【题型】解答题　【知识点】立体几何　【难度】medium
如图，直角三角形$ABC$和等边三角形$ABD$所在平面互相垂直，$AB = AC = 2$，$E$是线段$AD$上一点。

(1) 设$E$为$AD$的中点，求证：$BE \perp CD$；

(2) 若直线$CD$和平面$BCE$所成角的正弦值为$\dfrac{\sqrt{10}}{10}$，求$\dfrac{AE}{AD}$的值。
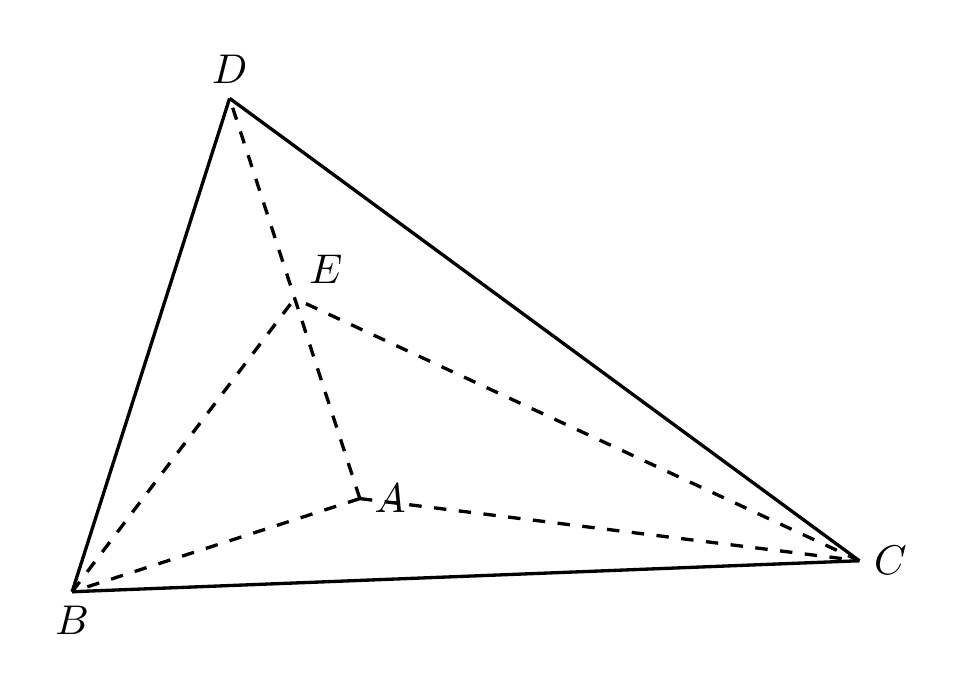
【解答】
【答案】(1) 证明见解析；

(2) $\boldsymbol{\dfrac{AE}{AD} = \dfrac{1}{2}}$

【知识点】线面垂直证明线线垂直、面面垂直证线面垂直、空间垂直的转化、已知线面角求其他量

【分析】(1) 要证明线线垂直，利用面面垂直的性质定理，转化为证明$BE \perp$平面$ACD$；\\
(2) 首先设$\dfrac{AE}{AD} = \lambda$，$\lambda \in [0,1]$，再以$AB$的中点$O$为原点，建立空间直角坐标系，根据线面角的向量公式，列式求解。

【详解】(1) 由题设知$AB \perp AC$。\\
因为平面$ABC \perp$平面$ABD$，平面$ABC \cap$平面$ABD = AB$，\\
所以$AC \perp$平面$ABD$。\\
因为$BE \subset$平面$ABD$，\\
所以$AC \perp BE$。\\
因为$\triangle ABD$为等边三角形，$E$是$AD$的中点，\\
所以$AD \perp BE$。\\
因为$AC \cap AD = A$，$AC,AD \subset$平面$ACD$，\\
所以$BE \perp$平面$ACD$。\\
所以$BE \perp CD$。

(2) 设$\dfrac{AE}{AD} = \lambda$，$\lambda \in [0,1]$。\\
取$AB$的中点$O$，$BC$的中点$F$，连接$OD$，$OF$，\\
则$OD \perp AB$，$OF \parallel AC$。\\
由(1)知$AC \perp$平面$ABD$，所以$OF \perp$平面$ABD$，\\
所以$OF \perp AB$，$OF \perp OD$。

如图建立空间直角坐标系$O-xyz$，则
$A(-1,0,0)$，$B(1,0,0)$，$C(-1,2,0)$，$D(0,0,\sqrt{3})$。

所以$\overrightarrow{BA} = (-2,0,0)$，$\overrightarrow{AD} = (1,0,\sqrt{3})$，$\overrightarrow{BC} = (-2,2,0)$，$\overrightarrow{CD} = (1,-2,\sqrt{3})$，\\
$\overrightarrow{BE} = \overrightarrow{BA} + \overrightarrow{AE} = \overrightarrow{BA} + \lambda \overrightarrow{AD} = (\lambda - 2,0,\sqrt{3}\lambda)$。

设平面$BCE$的法向量为$\vec{n} = (x,y,z)$，
则
\[
\begin{cases}
\vec{n} \cdot \overrightarrow{BC} = 0, \\
\vec{n} \cdot \overrightarrow{BE} = 0,
\end{cases}
\quad \text{即} \quad
\begin{cases}
-2x + 2y = 0, \\
(\lambda - 2)x + \sqrt{3}\lambda z = 0.
\end{cases}
\]
令$x = \sqrt{3}\lambda$，则$y = \sqrt{3}\lambda$，$z = 2 - \lambda$。于是$\vec{n} = (\sqrt{3}\lambda,\sqrt{3}\lambda,2 - \lambda)$。

因为直线$CD$和平面$BCE$所成角的正弦值为$\dfrac{\sqrt{10}}{10}$，\\
所以
\[
|\cos \langle \overrightarrow{CD},\vec{n} \rangle| = \frac{|\overrightarrow{CD} \cdot \vec{n}|}{|\overrightarrow{CD}||\vec{n}|} = \frac{|2\sqrt{3}(1 - \lambda)|}{2\sqrt{2}\sqrt{3\lambda^2 + 3\lambda^2 + (2 - \lambda)^2}} = \frac{\sqrt{10}}{10},
\]
整理得$8\lambda^2 - 26\lambda + 11 = 0$，\\
解得$\lambda = \dfrac{1}{2}$或$\lambda = \dfrac{11}{4}$。\\
因为$\lambda \in [0,1]$，\\
所以$\lambda = \dfrac{1}{2}$，即$\dfrac{AE}{AD} = \dfrac{1}{2}$。
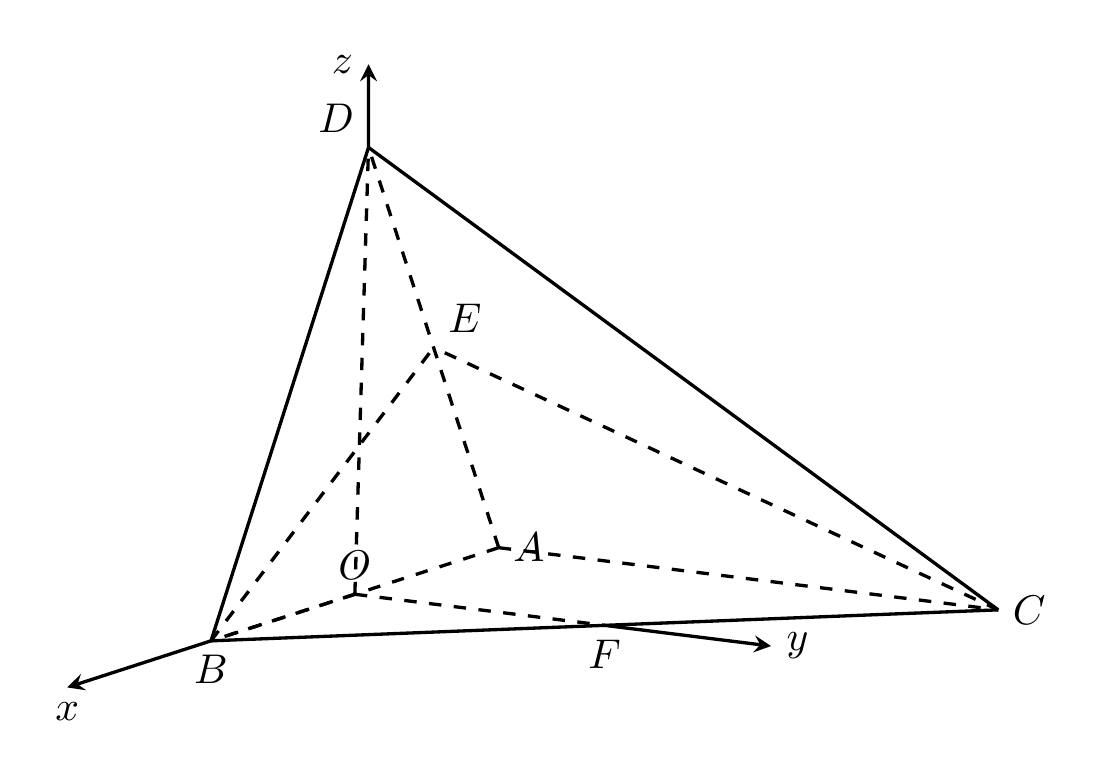